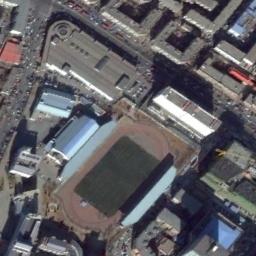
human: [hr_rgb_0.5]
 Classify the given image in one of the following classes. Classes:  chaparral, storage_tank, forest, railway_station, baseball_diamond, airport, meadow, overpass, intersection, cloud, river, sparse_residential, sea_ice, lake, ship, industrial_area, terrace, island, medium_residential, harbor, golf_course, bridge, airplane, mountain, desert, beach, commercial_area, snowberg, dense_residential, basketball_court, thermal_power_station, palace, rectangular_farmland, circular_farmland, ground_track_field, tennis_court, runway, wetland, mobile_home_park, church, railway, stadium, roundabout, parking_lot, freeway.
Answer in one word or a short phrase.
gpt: stadium